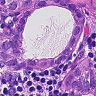
Metastatic tissue present: yes